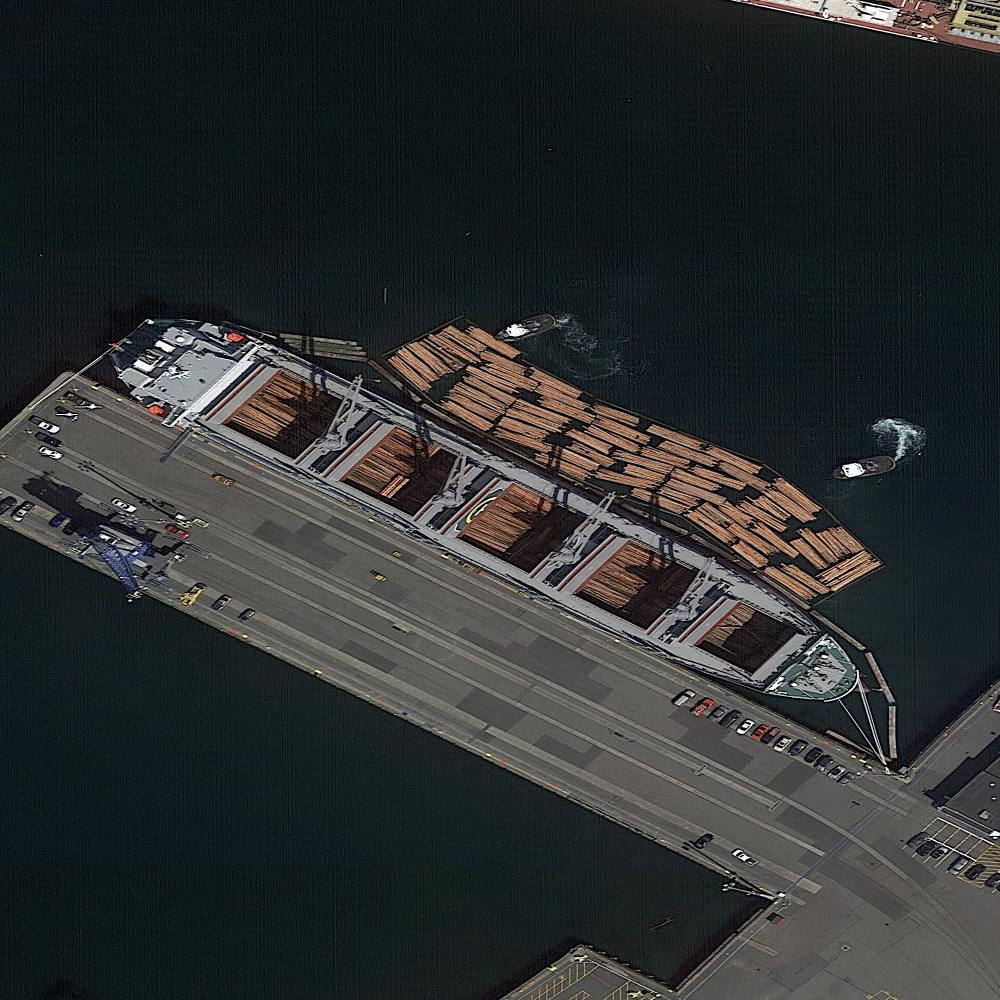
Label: civil